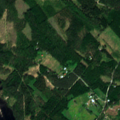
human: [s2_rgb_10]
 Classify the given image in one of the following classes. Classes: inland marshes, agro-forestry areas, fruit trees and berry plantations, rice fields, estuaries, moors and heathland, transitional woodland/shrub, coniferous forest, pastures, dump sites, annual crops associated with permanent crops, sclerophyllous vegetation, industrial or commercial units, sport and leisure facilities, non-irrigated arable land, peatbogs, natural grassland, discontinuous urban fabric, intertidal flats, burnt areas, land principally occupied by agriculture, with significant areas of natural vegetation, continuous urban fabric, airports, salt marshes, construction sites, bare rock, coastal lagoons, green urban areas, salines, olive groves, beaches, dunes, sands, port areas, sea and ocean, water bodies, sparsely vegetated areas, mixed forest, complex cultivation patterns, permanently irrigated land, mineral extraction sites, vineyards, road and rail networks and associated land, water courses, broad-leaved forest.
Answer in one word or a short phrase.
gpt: broad-leaved forest, coniferous forest, mixed forest, water bodies